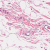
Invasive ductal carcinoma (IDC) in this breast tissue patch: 0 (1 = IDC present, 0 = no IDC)